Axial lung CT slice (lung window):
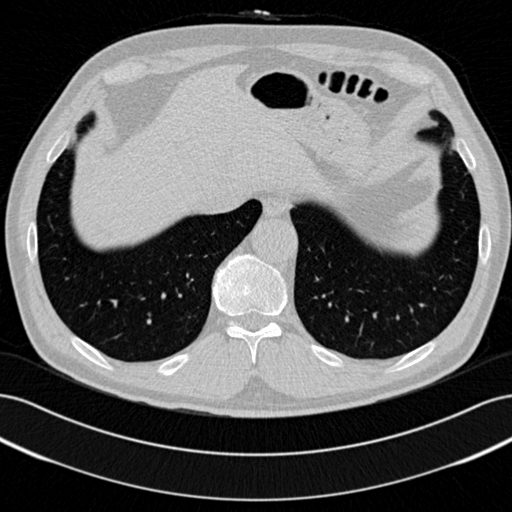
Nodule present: no